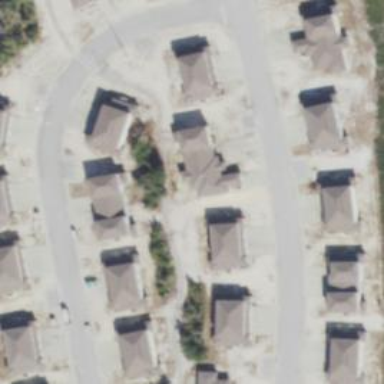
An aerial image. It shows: Residential area consisting of single-family homes.